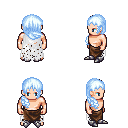
a pixel art fantasy rpg character, male body template, human, light skin, white tattered cape, robe skirt, white cyan right-swept hairstyle, metal boots, four views (front, back, left, right), 2x2 character sprite sheet, small pixel art, hard edges, no anti-aliasing